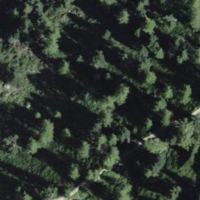
EUNIS habitat code: 43
Species observed at this site:
Podisma pedestris